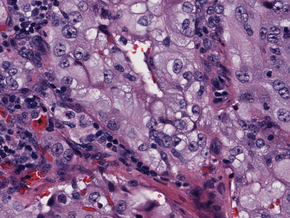
Tumor epithelial tissue: yes
Tumor-associated stroma tissue: yes
Normal tissue: no